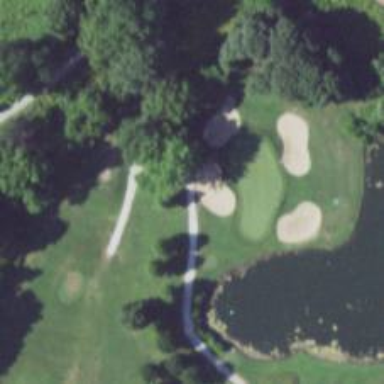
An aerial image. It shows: Well-maintained golf cartpath track.